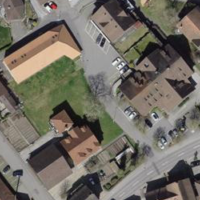
EUNIS habitat code: 54
Species observed at this site:
Ficus carica